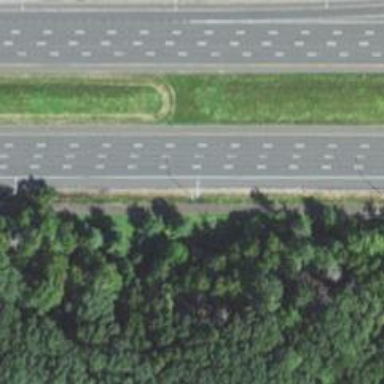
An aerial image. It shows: View of motorway.